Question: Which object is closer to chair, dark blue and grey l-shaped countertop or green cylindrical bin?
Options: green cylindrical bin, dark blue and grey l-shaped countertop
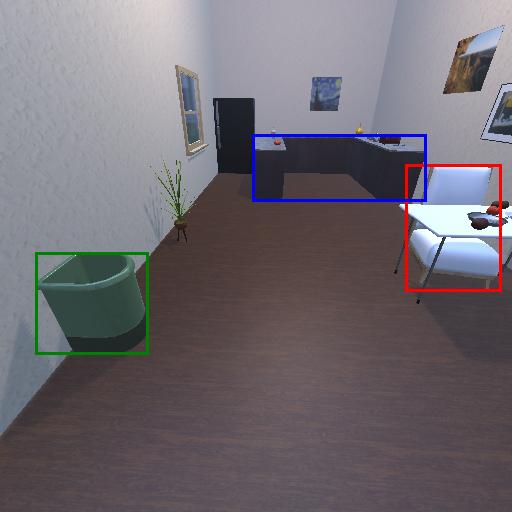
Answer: green cylindrical bin